Interaction volume radius: 5 \u00c5
Interaction volume height: 15 \u00c5
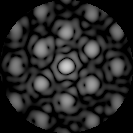
Disorder parameter: 0.2692